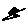
Label: tree